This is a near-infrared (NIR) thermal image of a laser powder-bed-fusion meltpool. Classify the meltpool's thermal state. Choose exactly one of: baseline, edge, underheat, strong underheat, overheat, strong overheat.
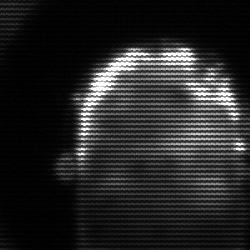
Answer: baseline